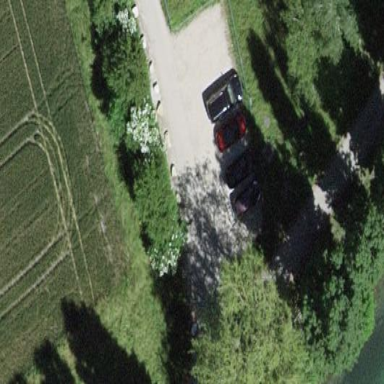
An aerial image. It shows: Parking area with surface.